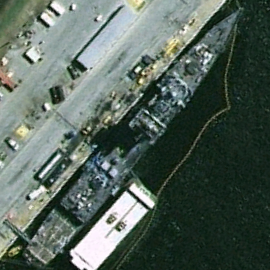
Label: cruiser